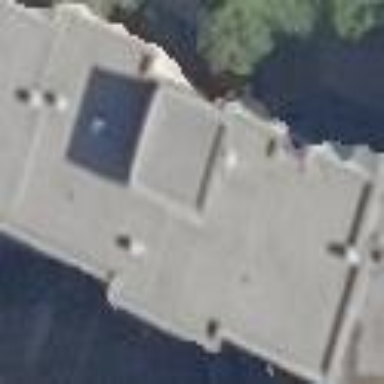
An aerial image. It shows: Apartment building with flat roof.